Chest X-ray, PA view. Patient: 52 years old, sex M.
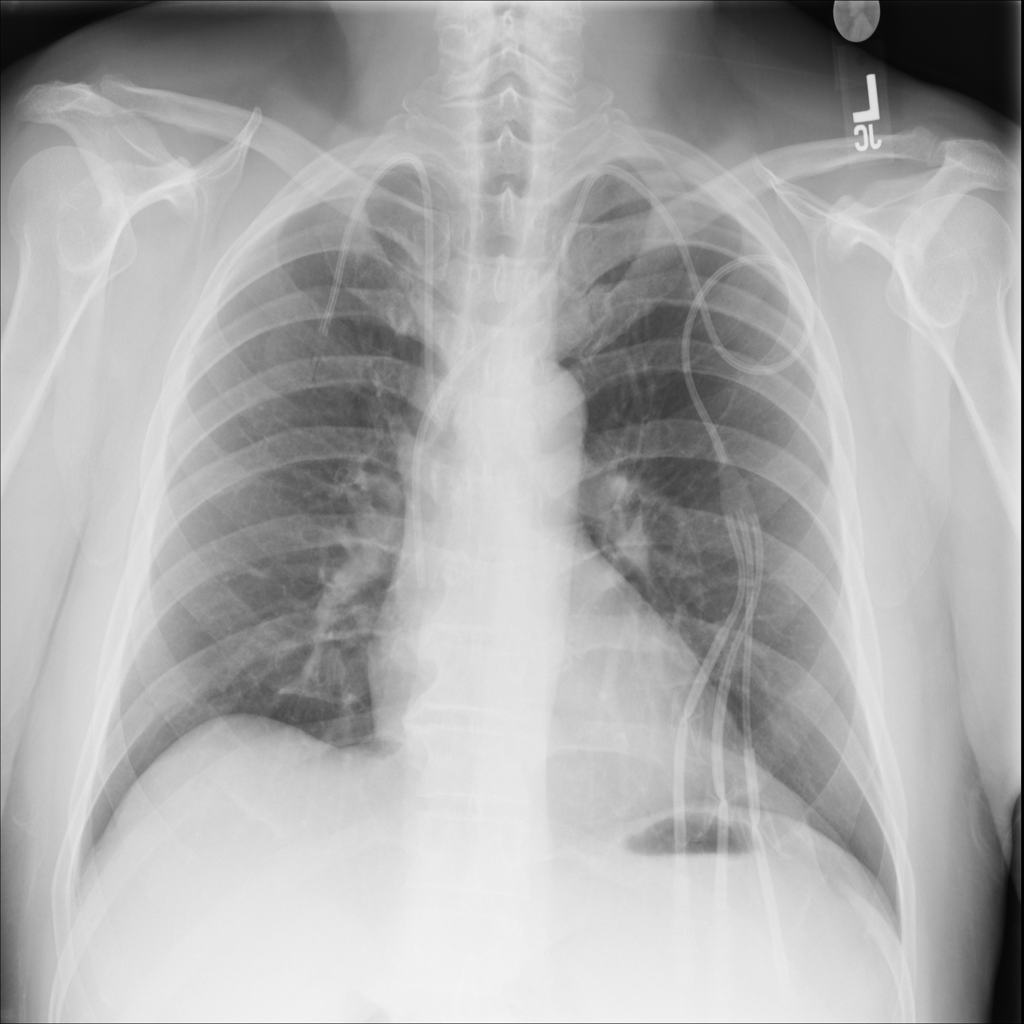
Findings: No Finding